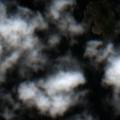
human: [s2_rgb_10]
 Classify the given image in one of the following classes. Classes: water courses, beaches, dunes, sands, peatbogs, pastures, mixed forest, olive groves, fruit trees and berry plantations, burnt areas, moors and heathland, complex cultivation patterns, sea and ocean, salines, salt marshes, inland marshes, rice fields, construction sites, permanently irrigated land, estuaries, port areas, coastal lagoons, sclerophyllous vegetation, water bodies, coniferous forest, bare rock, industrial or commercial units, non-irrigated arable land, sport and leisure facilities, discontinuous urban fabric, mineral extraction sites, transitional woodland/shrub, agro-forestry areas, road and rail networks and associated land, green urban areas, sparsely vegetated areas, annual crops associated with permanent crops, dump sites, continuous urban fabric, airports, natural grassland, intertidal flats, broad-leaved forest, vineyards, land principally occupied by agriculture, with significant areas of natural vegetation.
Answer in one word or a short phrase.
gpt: sea and ocean